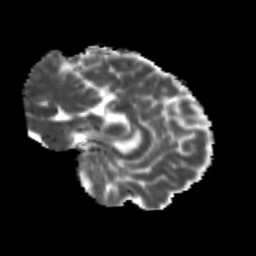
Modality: MD
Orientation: sagittal
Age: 21
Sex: male
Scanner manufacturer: siemens
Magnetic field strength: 3 T
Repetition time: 3.5 s
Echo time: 0.104 s